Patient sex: F
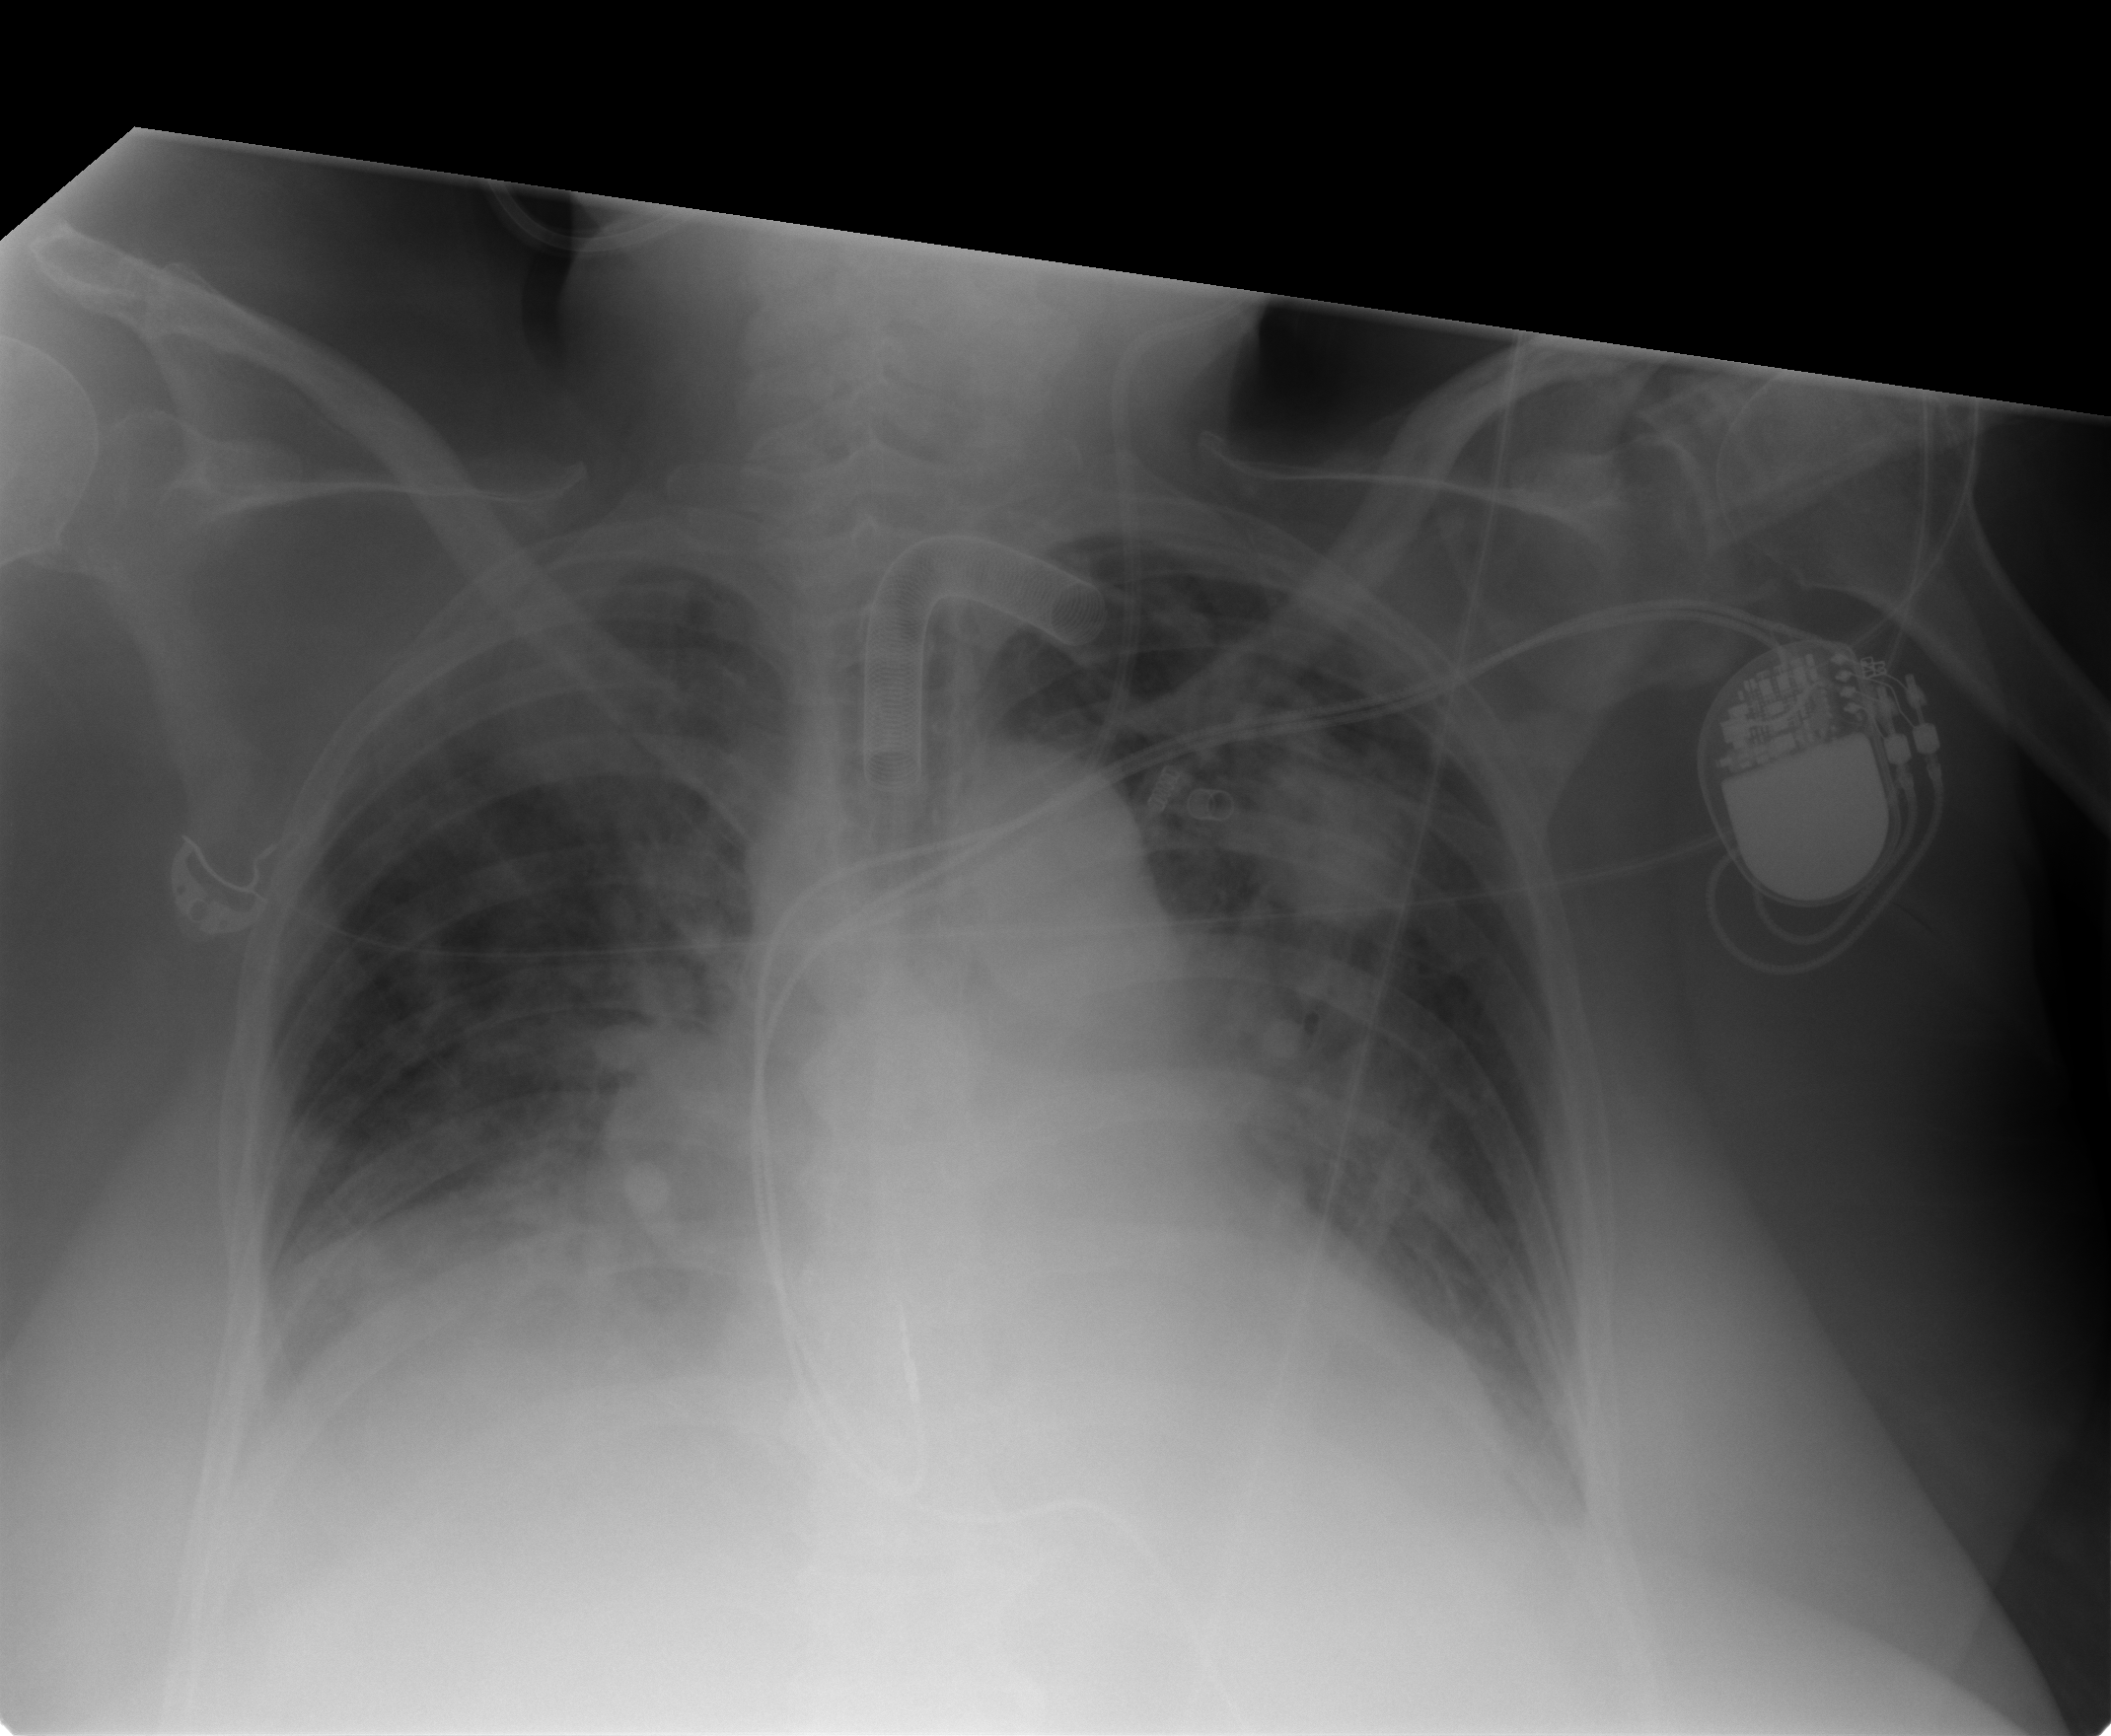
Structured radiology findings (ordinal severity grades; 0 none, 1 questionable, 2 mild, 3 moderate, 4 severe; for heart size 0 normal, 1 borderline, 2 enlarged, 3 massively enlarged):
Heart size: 0
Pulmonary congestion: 0
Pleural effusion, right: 2
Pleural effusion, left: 2
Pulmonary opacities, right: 3
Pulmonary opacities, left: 2
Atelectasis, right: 2
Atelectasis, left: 2